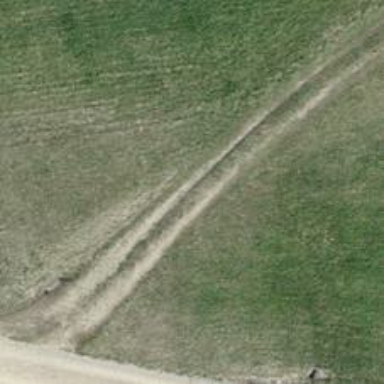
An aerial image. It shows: Track with very rough surface.